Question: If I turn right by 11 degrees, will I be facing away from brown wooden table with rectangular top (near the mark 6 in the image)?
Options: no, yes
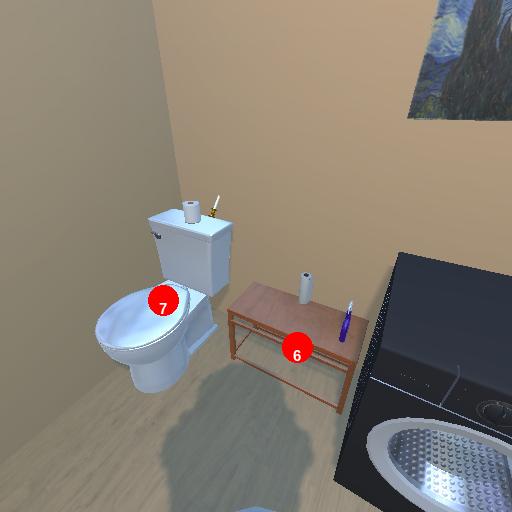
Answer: no